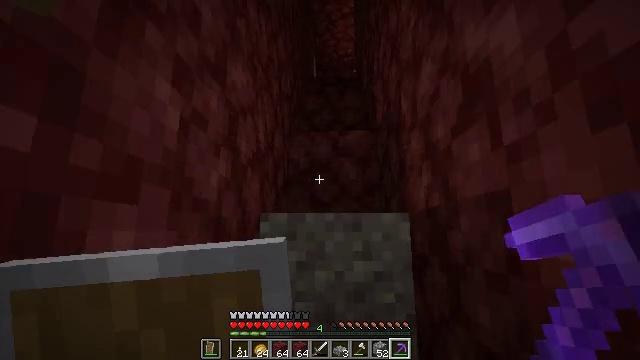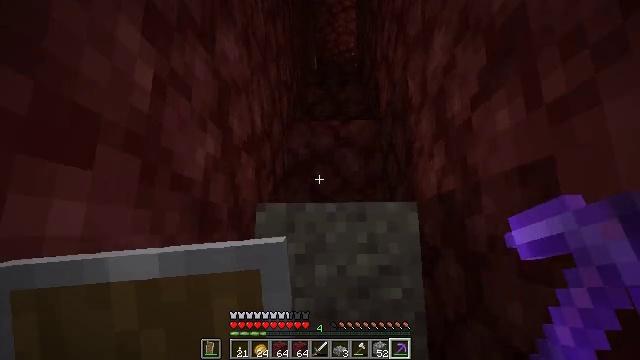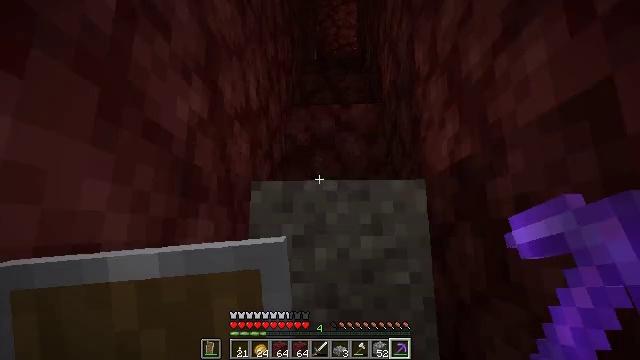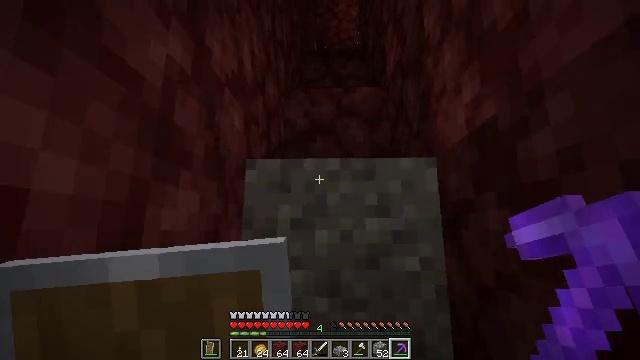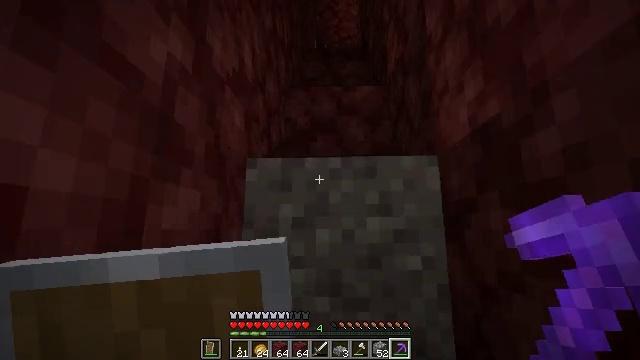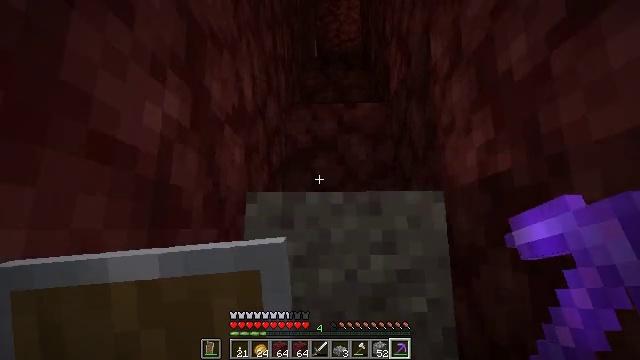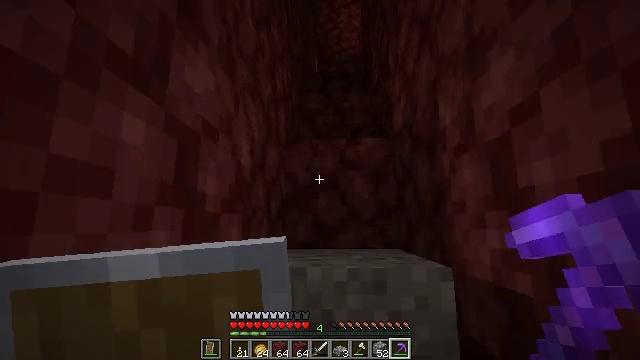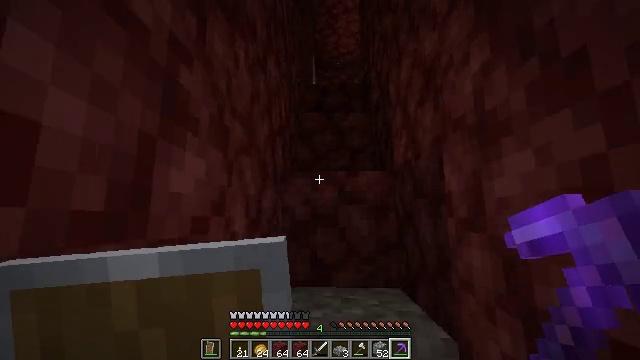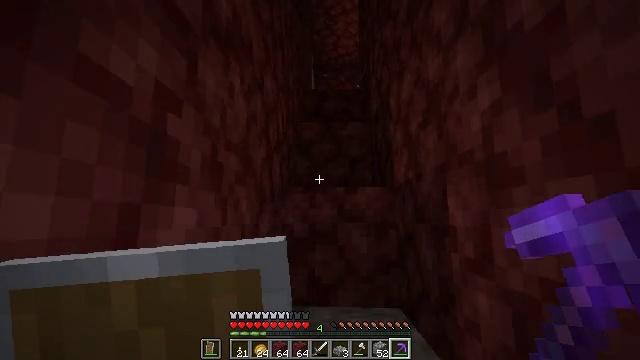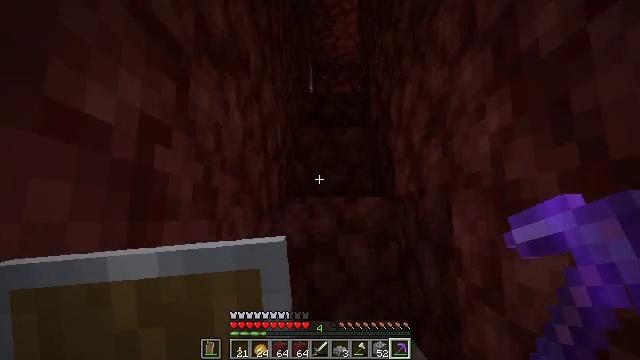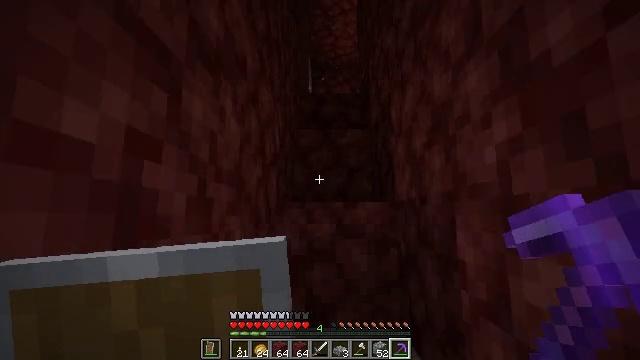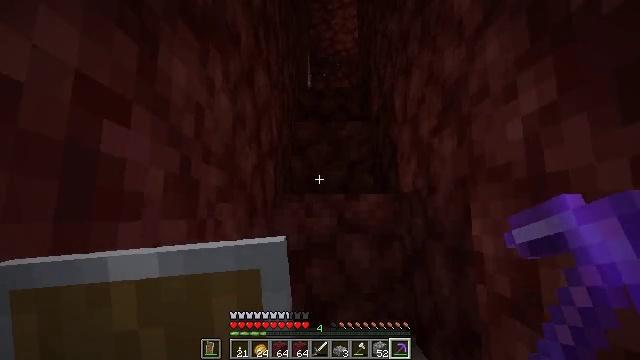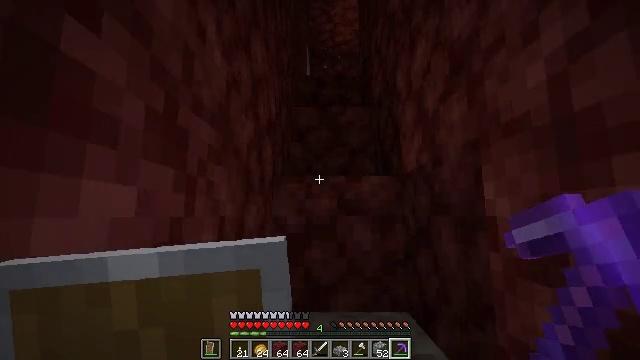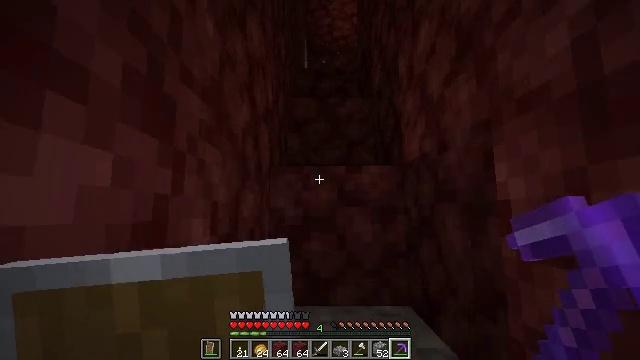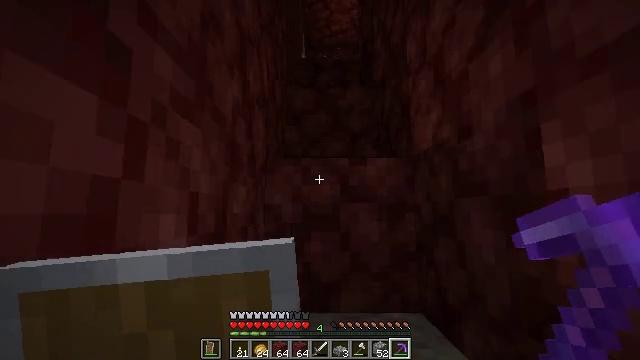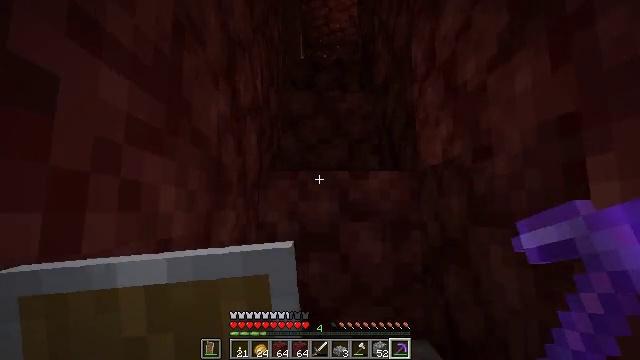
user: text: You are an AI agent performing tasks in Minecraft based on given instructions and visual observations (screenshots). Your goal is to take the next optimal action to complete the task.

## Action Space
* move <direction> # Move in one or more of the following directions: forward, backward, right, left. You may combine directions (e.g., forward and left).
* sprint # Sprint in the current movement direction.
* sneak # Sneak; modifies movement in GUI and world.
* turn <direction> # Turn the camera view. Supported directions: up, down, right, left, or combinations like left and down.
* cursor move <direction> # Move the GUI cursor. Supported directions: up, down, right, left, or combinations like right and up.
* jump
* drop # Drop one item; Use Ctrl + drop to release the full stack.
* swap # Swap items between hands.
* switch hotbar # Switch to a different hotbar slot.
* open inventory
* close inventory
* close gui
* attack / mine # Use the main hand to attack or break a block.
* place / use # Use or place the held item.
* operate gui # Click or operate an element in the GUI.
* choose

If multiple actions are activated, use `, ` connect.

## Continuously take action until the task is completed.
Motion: motion action
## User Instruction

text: craft item air
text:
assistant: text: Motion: move forward, jump
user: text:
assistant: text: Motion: move forward, jump
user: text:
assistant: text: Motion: move forward, jump
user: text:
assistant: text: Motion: move forward, jump
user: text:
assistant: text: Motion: move forward, jump
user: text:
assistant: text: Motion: move forward, jump
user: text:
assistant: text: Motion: move forward, jump
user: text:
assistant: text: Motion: move forward, jump
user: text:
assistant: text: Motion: move forward, jump
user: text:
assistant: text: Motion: move forward, jump
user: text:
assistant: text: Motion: move forward, jump
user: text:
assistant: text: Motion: move forward, jump
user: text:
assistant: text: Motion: move forward, jump
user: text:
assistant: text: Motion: move forward, jump
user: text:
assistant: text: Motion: move forward, jump
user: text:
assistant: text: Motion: move forward, jump
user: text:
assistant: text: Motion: move forward, jump
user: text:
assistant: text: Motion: move forward, jump
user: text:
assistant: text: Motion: move forward, jump
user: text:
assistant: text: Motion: move forward, jump
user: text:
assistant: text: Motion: move forward, jump
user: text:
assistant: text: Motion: move forward, jump
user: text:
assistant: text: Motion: move forward, jump
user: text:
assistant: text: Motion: move forward, jump
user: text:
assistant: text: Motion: move forward, jump
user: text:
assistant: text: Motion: move forward, jump
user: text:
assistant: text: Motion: move forward, jump
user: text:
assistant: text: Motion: move forward, jump
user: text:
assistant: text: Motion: move forward, jump
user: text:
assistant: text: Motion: move forward, jump